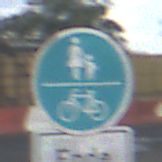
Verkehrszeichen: GemeinsamerGehUndRadweg
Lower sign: HinweisDurchVerbaleAngabe2
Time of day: MorningAfternoon
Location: Outdoor (RoadRail)
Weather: PartlyCloudy
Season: NotSpecified
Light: Natural